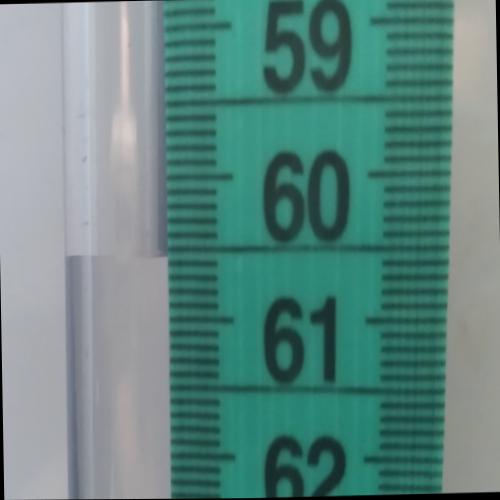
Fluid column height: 60.6 cm